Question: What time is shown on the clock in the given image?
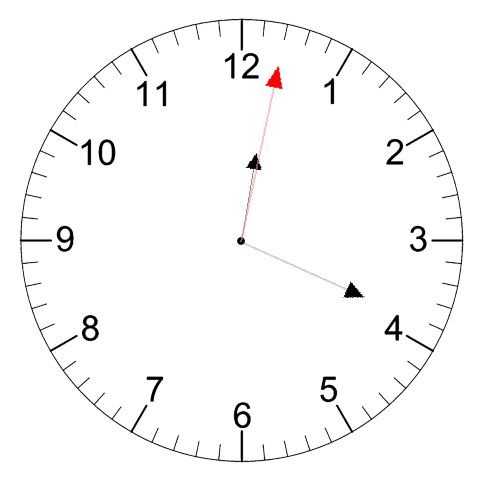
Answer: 12:19:02